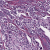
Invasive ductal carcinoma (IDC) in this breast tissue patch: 1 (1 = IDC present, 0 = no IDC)